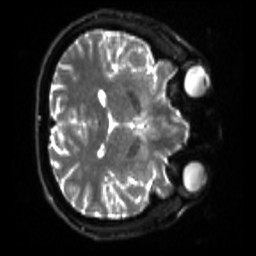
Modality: sbref
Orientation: axial
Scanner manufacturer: siemens
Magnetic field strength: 3 T
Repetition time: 4 s
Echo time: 0.0594 s